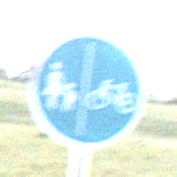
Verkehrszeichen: GetrennterRadUndGehwegRadwegRechts
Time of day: Night
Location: Outdoor (Nature)
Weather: Clear
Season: NotSpecified
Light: Natural